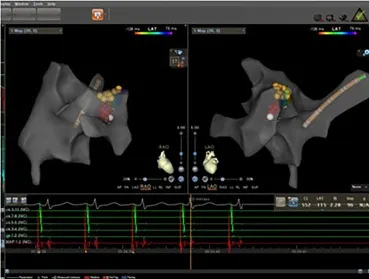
Electrophysiology study was performed with zero-fluoroscopy-approach-guided Carto 3TM system. (D) The ablation targets of slow pathway modification. Red dots: ablation target; yellow dots: His bundle.
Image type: radiology (x_ray)